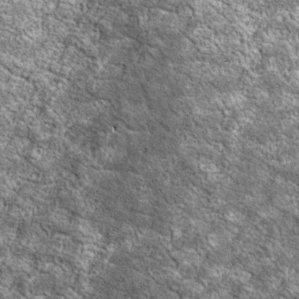
Label: non_frost